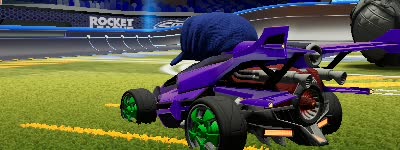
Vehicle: aftershock